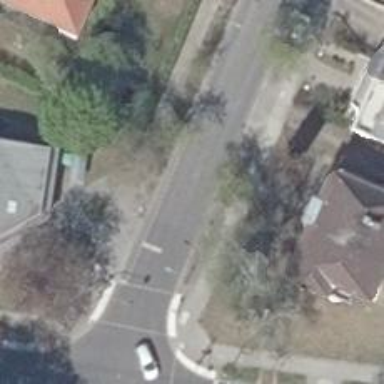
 with sidewalks on both sides as well. The parking lanes are street side."